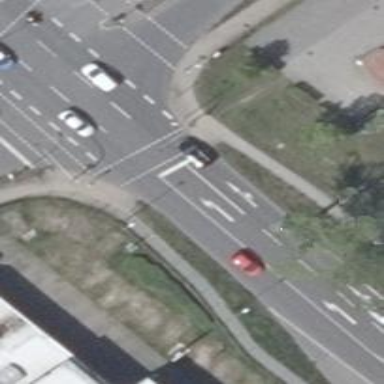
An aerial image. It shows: Road crossing with traffic signals.